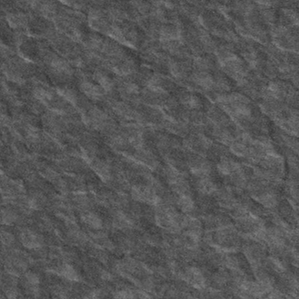
Label: frost